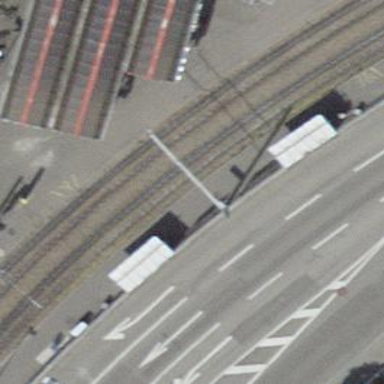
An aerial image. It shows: Platform for public transport with shelter. It serves trams and railways.